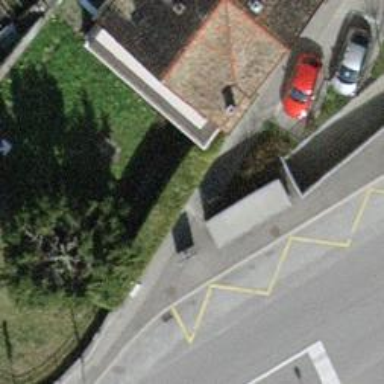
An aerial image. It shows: Footway tunnel.